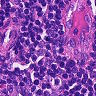
Metastatic tissue present: no